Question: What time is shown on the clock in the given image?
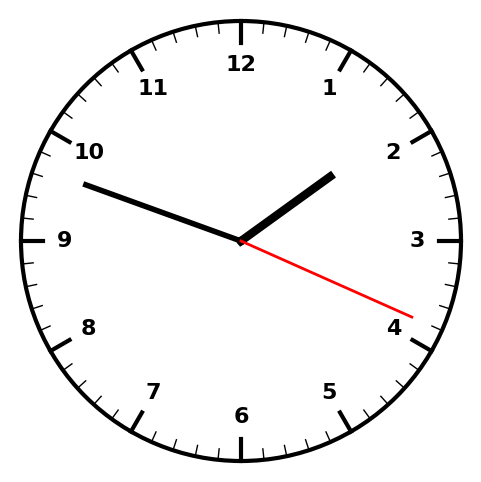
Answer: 01:48:19